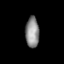
Tissue: prostate
Cell type: Fibroblasts
Senescence score: 0.3143
Nuclear area (px): 411
Mean DAPI intensity: 139.895